Question: I am trying to fix a Windows 7 machine here that has been infected with all kinds of Malware. I have removed all of them as far as I can see but I am stumped by one last task.
One little bugger managed to remove the Windows Security Center service from the list of Windows services. So I cannot start it or set to automatically start. At the moment I cannot get the Windows firewall to turn on or any anti-virus software.
The security center shows this when I try:

Does anyone know how to add this back to the list of services so I may set it to start. I don't have a backup of the registry for this computer (it's not mine).
Many thanks
TT
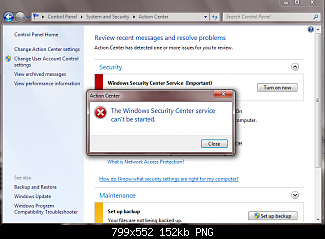
Answer: You can never really be sure that you have removed all malware infections from a machine. There could be a myriad of registry keys/services that have been messed with.
My advise would be wipe it and reinstall Windows. This will undoubtedly fix your issues and you can then be sure you have removed the malware.